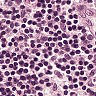
Metastatic tissue present: no